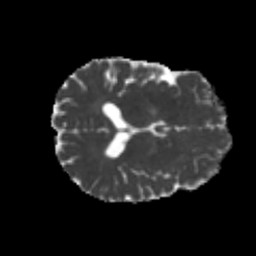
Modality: MD
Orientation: axial
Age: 21
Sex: male
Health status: healthy
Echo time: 0.074 s